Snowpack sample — Snodgrass Mountain, Crested Butte, Colorado (2/4/25, 12:06 PM MST)
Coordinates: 38.923, -106.968
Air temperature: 35 °F
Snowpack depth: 80 cm
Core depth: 50 cm
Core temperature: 30.2 °F
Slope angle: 14°, slope face: 78°
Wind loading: low
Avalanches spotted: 0
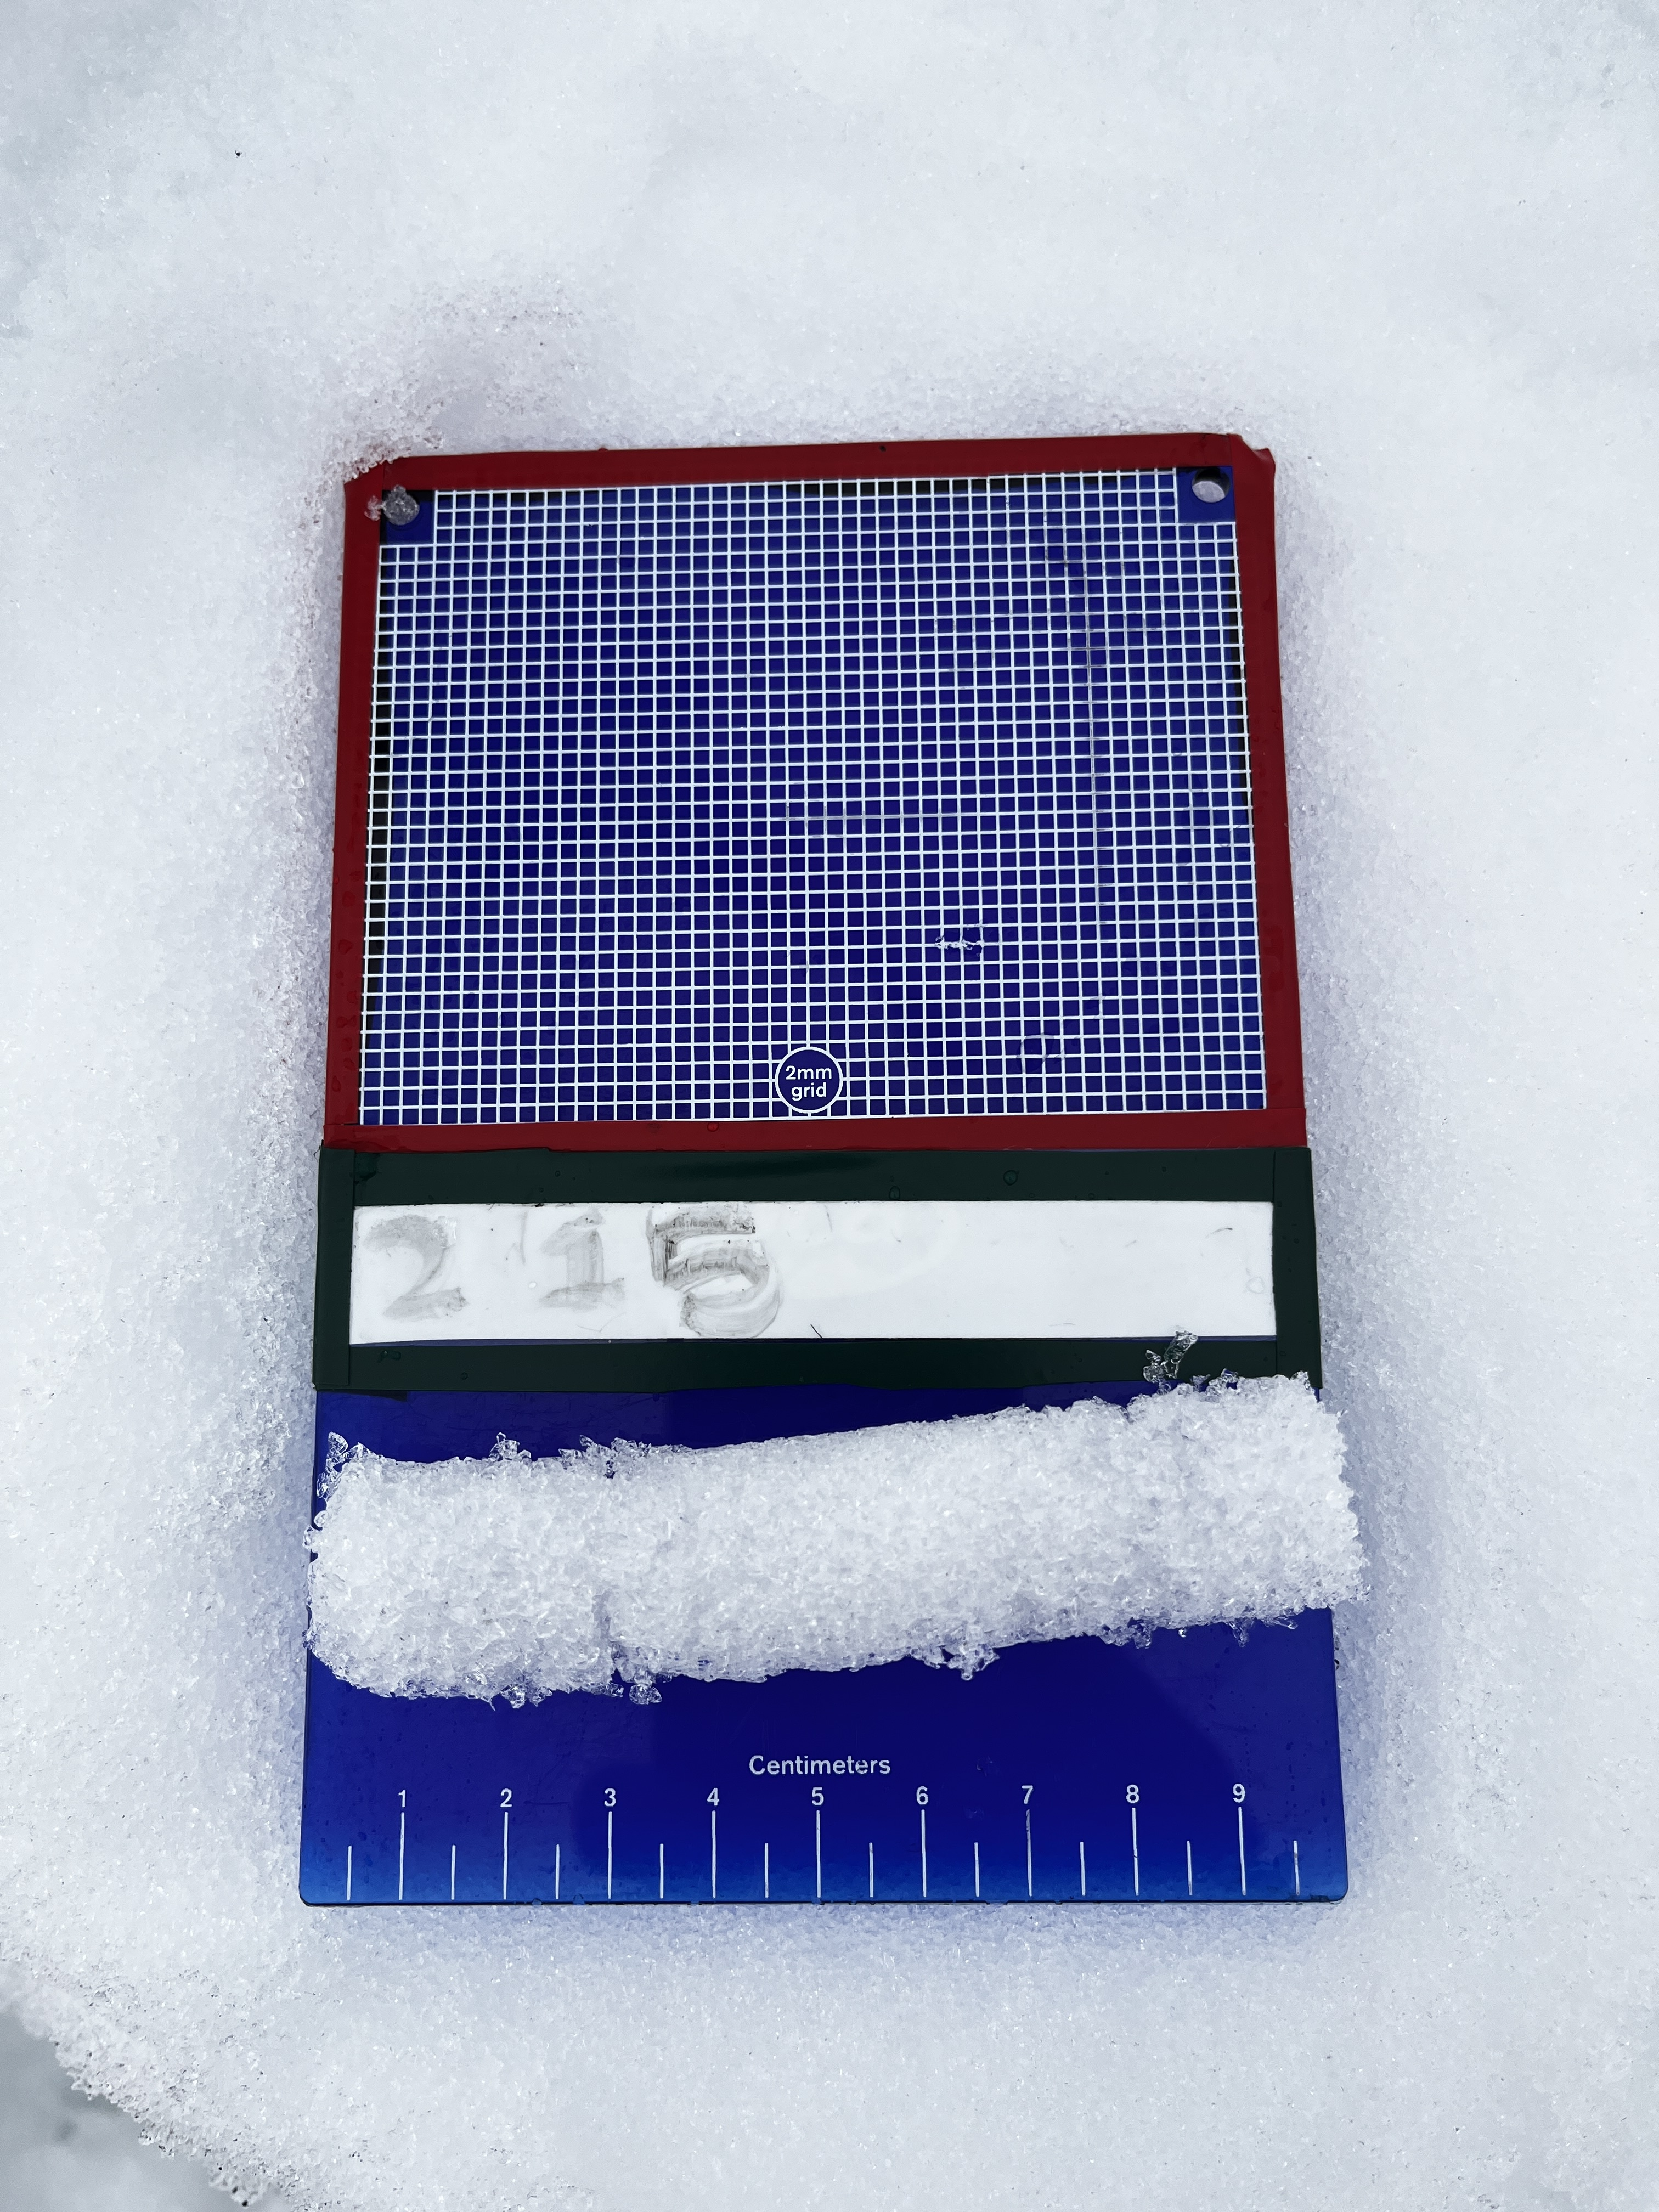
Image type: crystal_card
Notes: No avalanches nearby, unusually warm weather for the last month reported by residents, Collected 25 yards from treeline